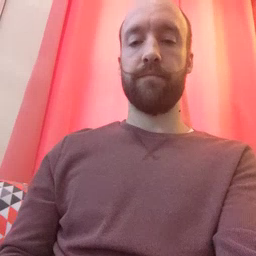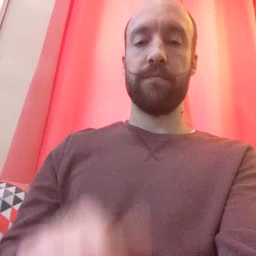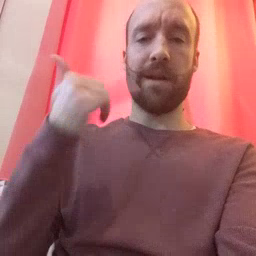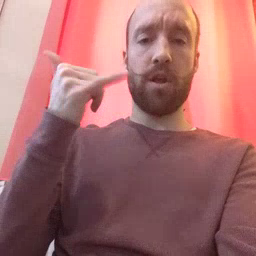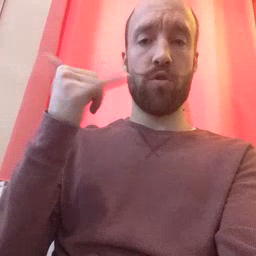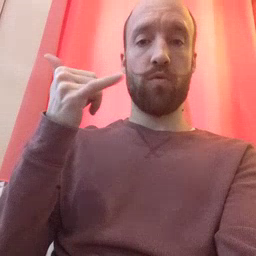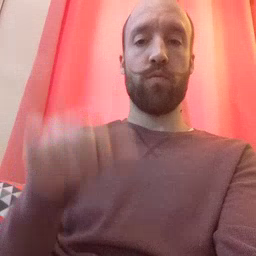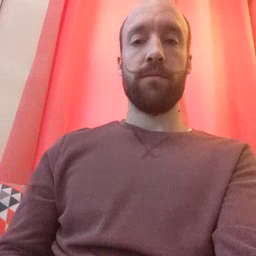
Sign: yellow